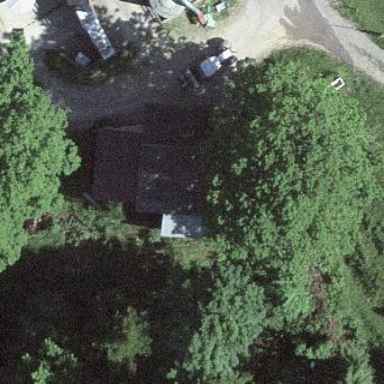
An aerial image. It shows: Shed.